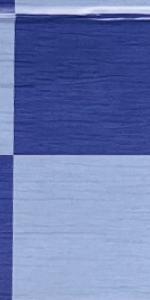
Label: Empty